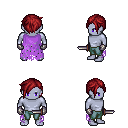
a pixel art fantasy rpg character, male body template, dark elf, purple skin, maroon tattered cape, teal pants, brunette pixie cut hairstyle, metal gloves, dagger, four views (front, back, left, right), 2x2 character sprite sheet, small pixel art, hard edges, no anti-aliasing